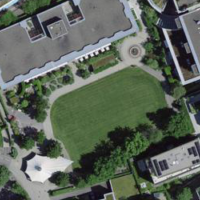
EUNIS habitat code: 54
Species observed at this site:
Taxus baccata
Cydonia oblonga